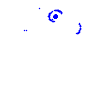
Particle: electron